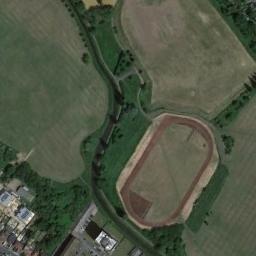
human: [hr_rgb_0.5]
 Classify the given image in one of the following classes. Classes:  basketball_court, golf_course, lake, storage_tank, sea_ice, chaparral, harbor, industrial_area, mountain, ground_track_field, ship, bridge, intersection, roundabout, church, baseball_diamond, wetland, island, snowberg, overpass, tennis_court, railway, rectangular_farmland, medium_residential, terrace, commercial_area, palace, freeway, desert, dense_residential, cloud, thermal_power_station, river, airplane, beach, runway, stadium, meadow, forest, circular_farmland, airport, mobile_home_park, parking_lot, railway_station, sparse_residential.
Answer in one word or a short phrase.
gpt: ground_track_field